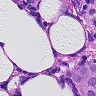
Metastatic tissue present: yes